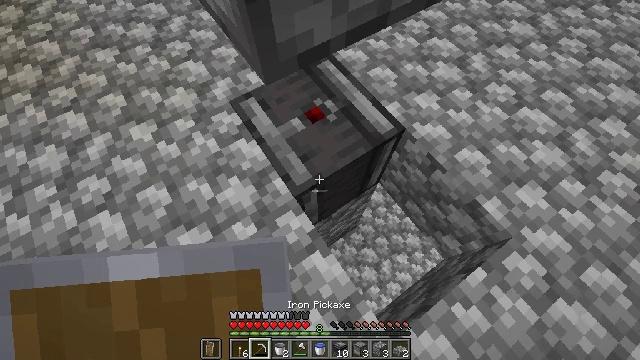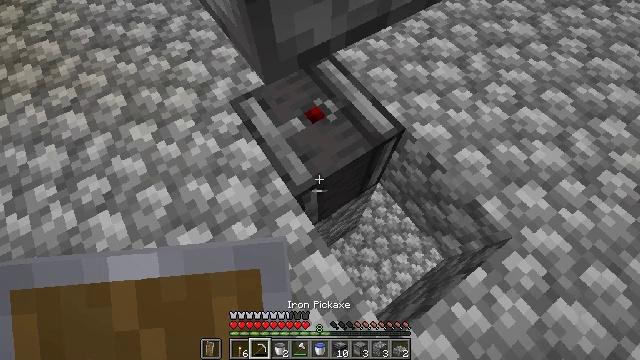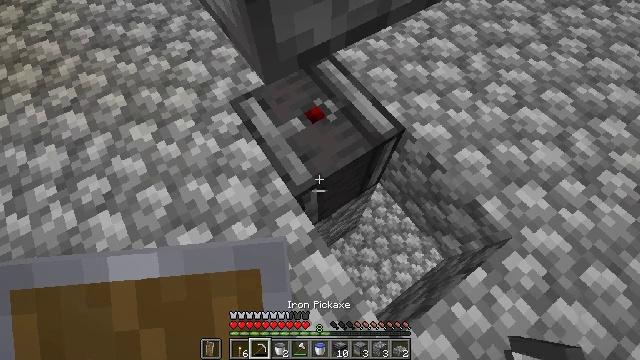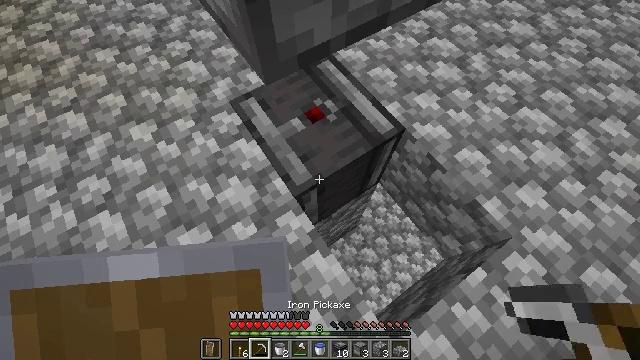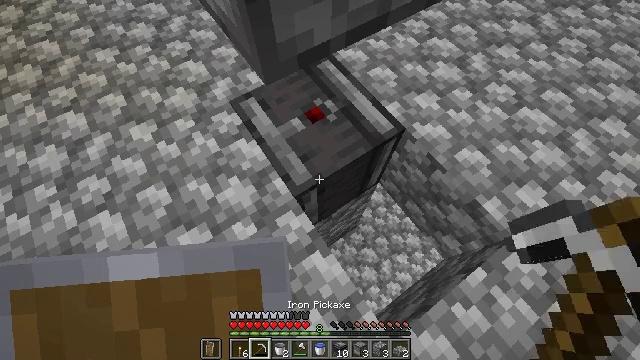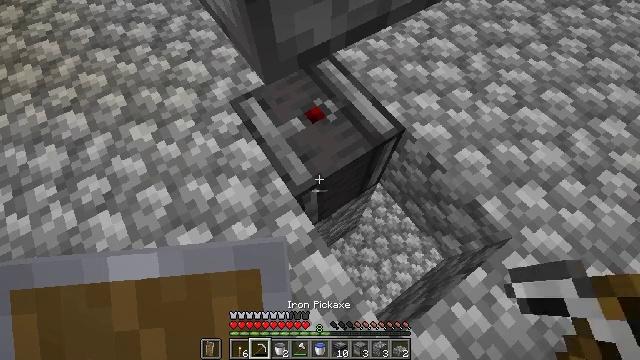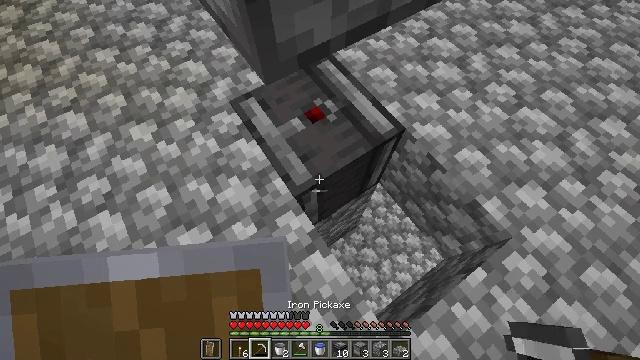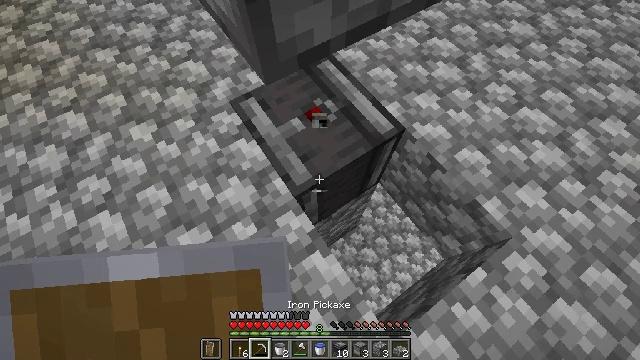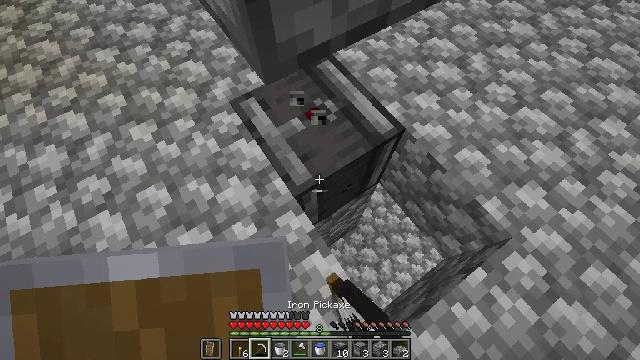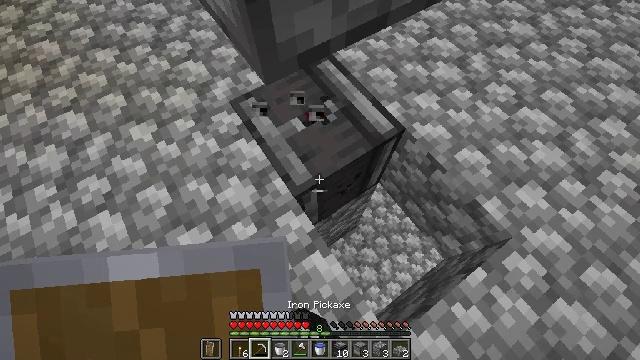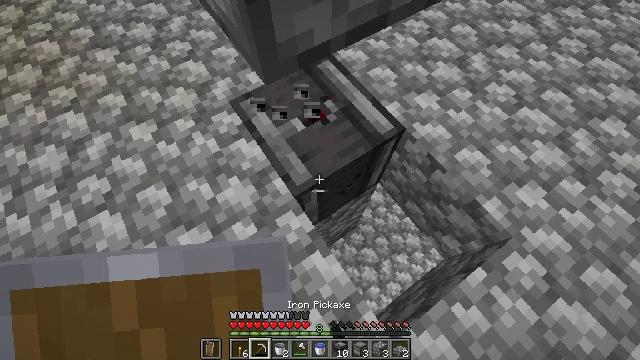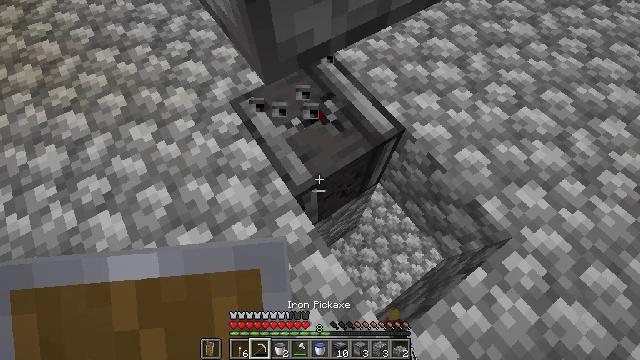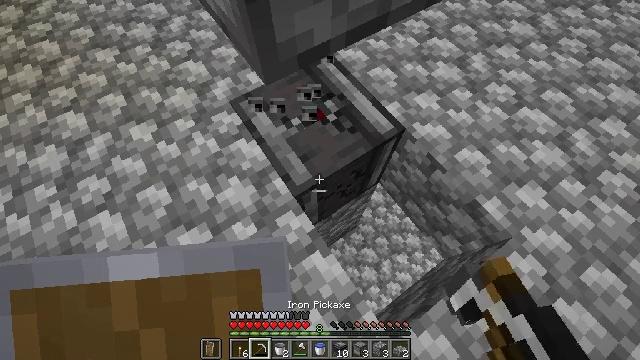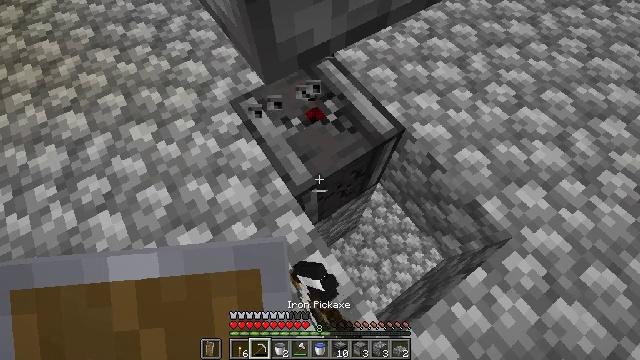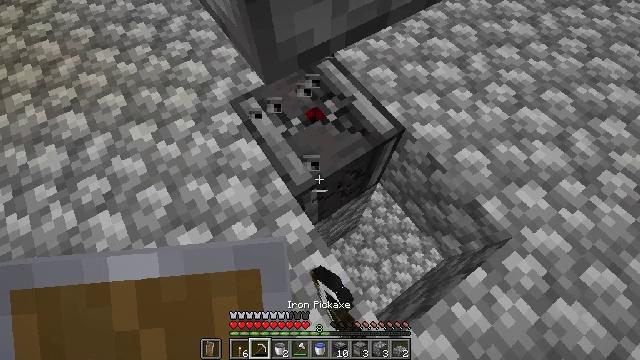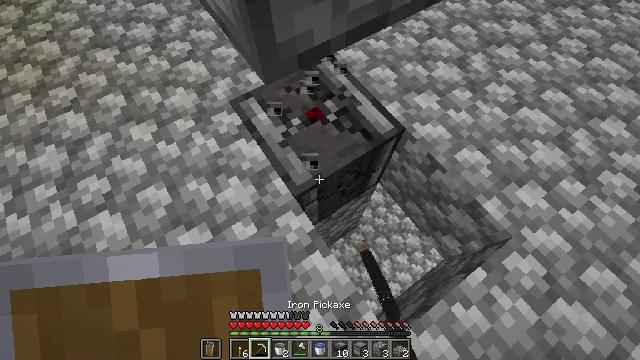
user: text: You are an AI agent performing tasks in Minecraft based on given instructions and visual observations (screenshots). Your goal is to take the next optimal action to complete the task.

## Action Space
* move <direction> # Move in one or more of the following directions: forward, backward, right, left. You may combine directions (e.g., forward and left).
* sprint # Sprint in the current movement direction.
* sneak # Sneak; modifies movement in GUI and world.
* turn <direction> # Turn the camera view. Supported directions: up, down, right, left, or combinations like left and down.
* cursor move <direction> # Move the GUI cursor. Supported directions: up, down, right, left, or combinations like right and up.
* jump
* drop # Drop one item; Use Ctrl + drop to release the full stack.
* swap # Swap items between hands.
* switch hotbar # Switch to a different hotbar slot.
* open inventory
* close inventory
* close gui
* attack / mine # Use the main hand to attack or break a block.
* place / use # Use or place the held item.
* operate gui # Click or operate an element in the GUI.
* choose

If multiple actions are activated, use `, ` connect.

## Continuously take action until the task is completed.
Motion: motion action
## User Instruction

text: Retrieve the observer from a structure.
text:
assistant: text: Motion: no_op
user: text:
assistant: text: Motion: no_op
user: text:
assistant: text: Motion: no_op
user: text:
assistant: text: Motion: no_op
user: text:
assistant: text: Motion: no_op
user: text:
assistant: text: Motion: no_op
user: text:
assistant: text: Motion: attack / mine
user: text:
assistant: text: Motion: attack / mine
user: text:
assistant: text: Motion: attack / mine
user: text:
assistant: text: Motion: attack / mine
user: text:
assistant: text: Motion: attack / mine
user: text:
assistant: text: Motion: attack / mine
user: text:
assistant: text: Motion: attack / mine
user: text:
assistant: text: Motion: attack / mine
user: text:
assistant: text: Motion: attack / mine
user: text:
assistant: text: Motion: attack / mine
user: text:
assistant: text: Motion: attack / mine
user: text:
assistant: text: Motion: attack / mine
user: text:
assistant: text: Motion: attack / mine
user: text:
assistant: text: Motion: attack / mine
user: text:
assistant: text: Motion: attack / mine
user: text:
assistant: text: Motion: attack / mine
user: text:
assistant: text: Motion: attack / mine
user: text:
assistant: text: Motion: attack / mine
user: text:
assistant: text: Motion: attack / mine
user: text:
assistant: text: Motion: attack / mine